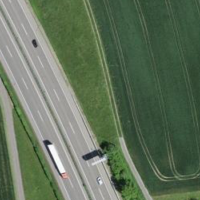
EUNIS habitat code: 57
Species observed at this site:
Milvus milvus
Alnus glutinosa